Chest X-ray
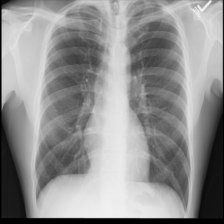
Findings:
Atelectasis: negative
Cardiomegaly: negative
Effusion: negative
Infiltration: positive
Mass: negative
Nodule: negative
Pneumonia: negative
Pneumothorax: negative
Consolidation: negative
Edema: negative
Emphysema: negative
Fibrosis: negative
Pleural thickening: negative
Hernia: negative